Question: I'm implementing the UI like the picture below. I'm using gridview to this layout. When user tap the item in gird. It show a circle overlap to the other item. I don't how to do it. at first I define a layout with the circle is gone and add onclicklistener. If user tap on that, I visible the circle, but the size of gridview also extend. Can you help me provide solution?

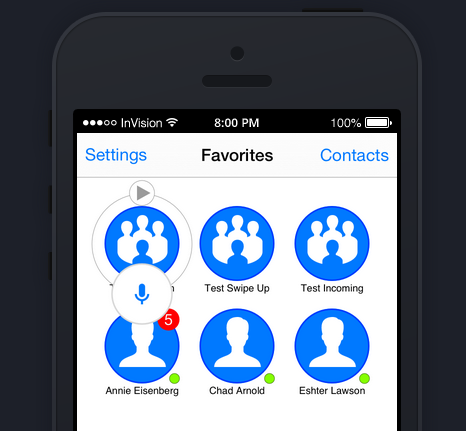
Answer: You can add this views in gridview parent layout preferable relative layout. You must add them after your grid view initsialisaton is done and onitemclick listener on grid item to make them visible. Exactly the one you've tryed but not in grid view but in the activity rootlayour.